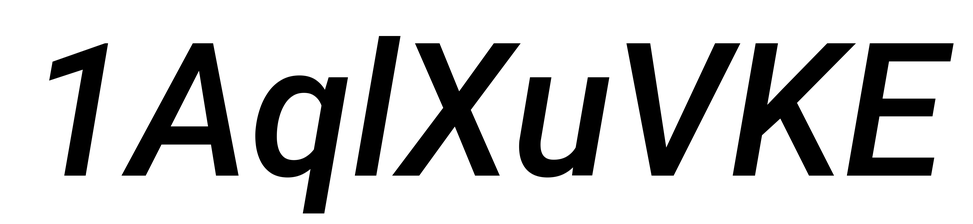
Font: Roboto-Italic_Medium_Italic